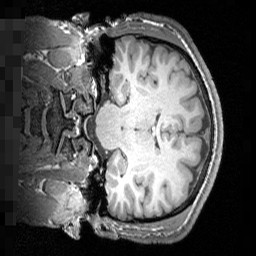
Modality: T1w
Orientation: coronal
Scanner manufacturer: siemens
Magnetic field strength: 3 T
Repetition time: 1.5 s
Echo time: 0.00291 s